Aerial crown-view tile of a tropical tree (Barro Colorado Island, Panama), acquired 20250217:
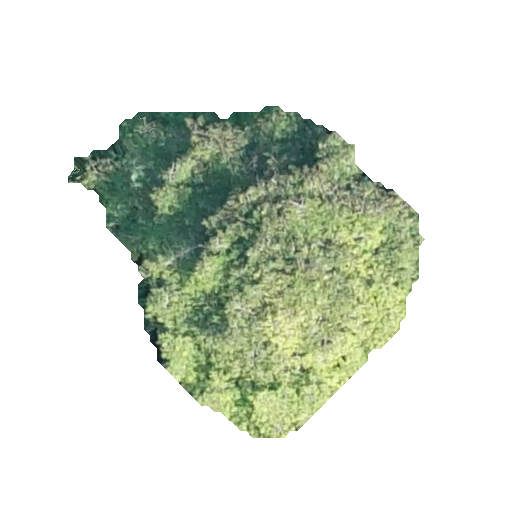
Species: Virola surinamensis
GBIF accepted scientific name: Virola surinamensis
Crown area: 110.818 m²